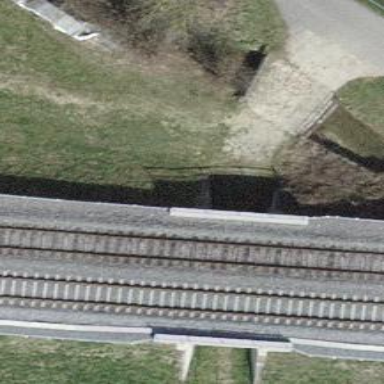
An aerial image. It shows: Track road on bridge.